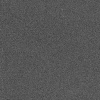
Atmospheric dust classification: dusty